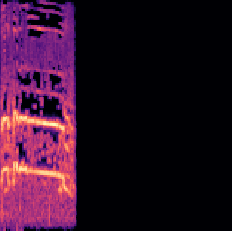
Sound class: Rooster